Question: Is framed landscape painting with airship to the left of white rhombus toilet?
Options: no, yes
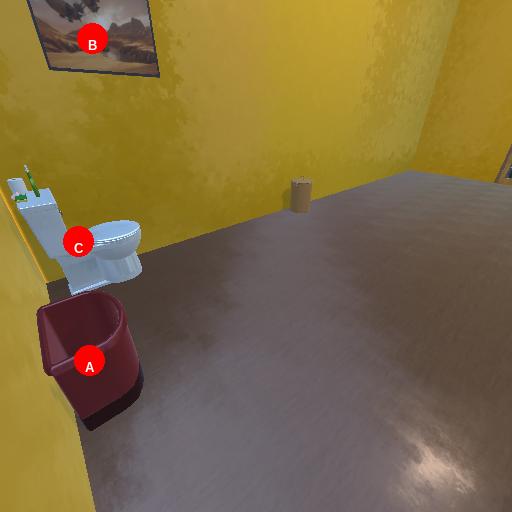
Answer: no